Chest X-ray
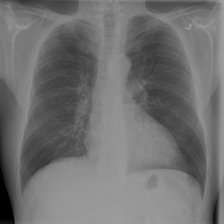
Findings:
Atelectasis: negative
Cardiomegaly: negative
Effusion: negative
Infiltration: negative
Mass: negative
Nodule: negative
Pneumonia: negative
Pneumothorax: negative
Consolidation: negative
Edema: negative
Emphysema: negative
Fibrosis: negative
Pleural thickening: negative
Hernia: negative